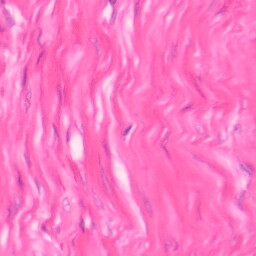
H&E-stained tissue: Colon